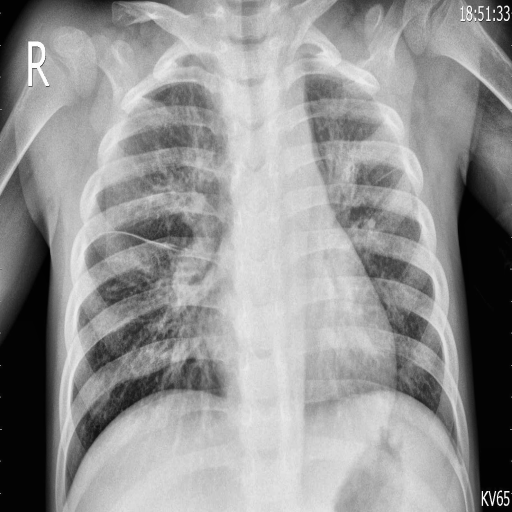
Finding: PNEUMONIA